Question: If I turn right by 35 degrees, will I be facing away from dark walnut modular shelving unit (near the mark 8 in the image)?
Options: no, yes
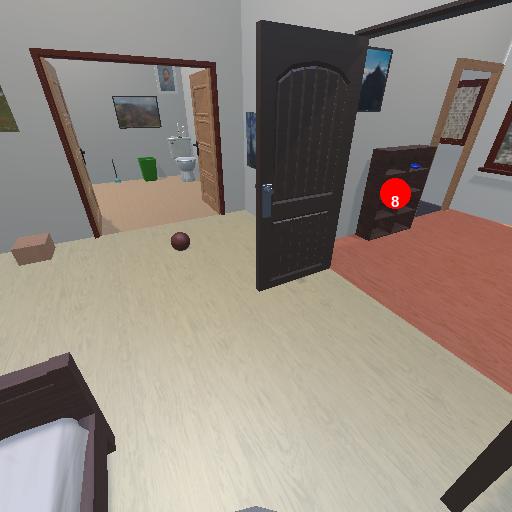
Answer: no